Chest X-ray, PA view. Patient: 55 years old, sex M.
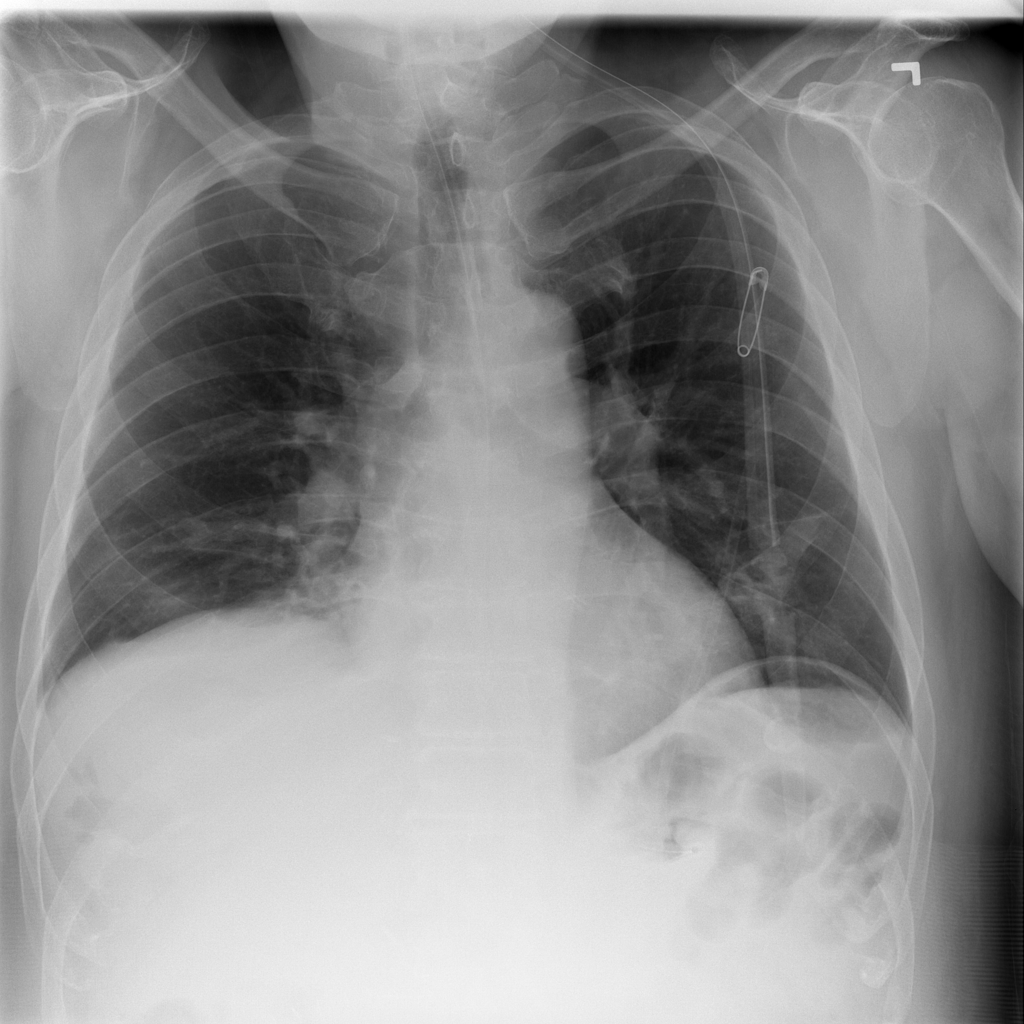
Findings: No Finding